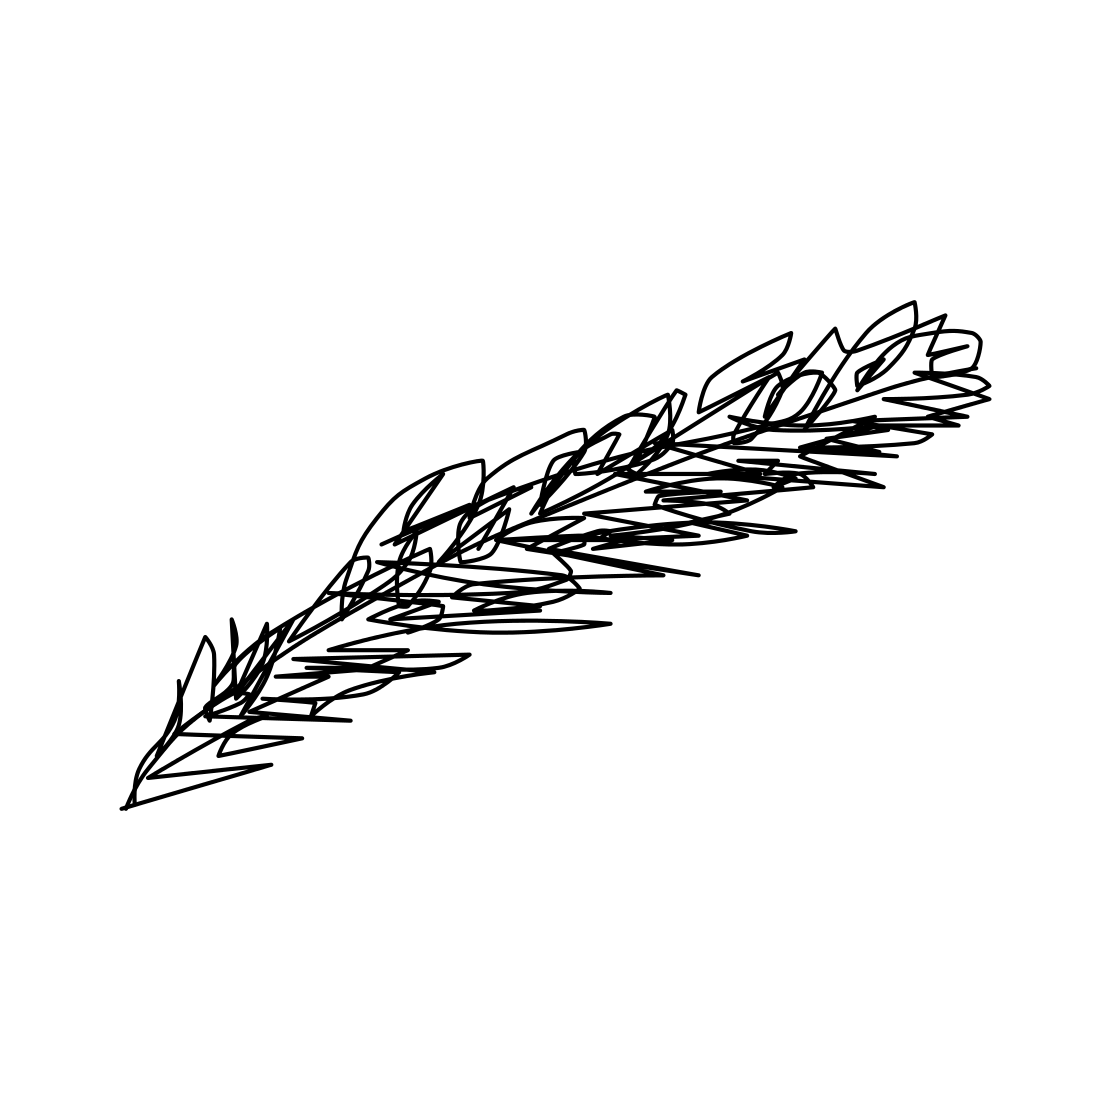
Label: feather